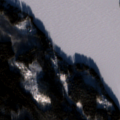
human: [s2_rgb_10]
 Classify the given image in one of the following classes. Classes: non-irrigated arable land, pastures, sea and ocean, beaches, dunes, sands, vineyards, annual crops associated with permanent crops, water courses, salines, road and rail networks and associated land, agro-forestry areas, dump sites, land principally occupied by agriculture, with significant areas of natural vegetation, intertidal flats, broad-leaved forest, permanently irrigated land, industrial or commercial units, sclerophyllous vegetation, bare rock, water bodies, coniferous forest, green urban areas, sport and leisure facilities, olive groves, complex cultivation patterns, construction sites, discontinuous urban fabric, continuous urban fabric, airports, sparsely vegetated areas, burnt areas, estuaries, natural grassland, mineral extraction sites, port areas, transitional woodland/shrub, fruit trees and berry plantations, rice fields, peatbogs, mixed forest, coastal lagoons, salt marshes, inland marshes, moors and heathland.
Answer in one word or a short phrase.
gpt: coniferous forest, water bodies